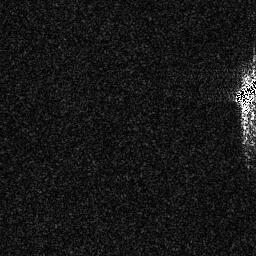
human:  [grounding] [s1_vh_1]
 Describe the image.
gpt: In the satellite image, there is  <ref>1 medium ship </ref> <box>[[91, 28, 99, 41, 0]]</box> located at right.